Question: I have created a local repository and cloned it to remote mercurial server . And when I am checking it through my web interface of mercurial server I am getting "__NAME_ _" instead of my mercurial repository name .
I know I just need to modify a file. But I am confused which file to modify .

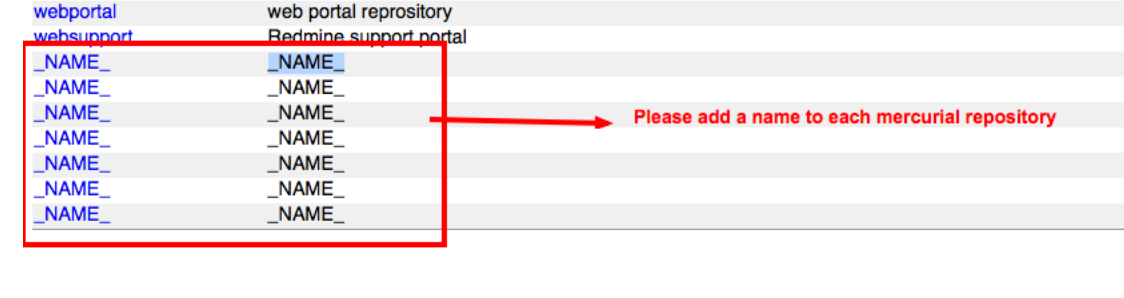
Answer: All you need to show the correct description is an 'hgrc' file in the repository's '.hg' folder. The file should contain the following:
'''
[web]
description=Repository description
'''
The help for the 'web' section of 'hgrc' is <URL>.
I agree with Ry4an though, it looks like an installation problem on the server to me because just cloning the repository as you described should show the correct name with "Unknown" as the description.